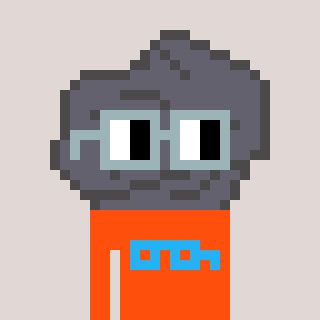
a pixel art character with square dark gray glasses, a rock-shaped head and a orange-colored body on a warm background